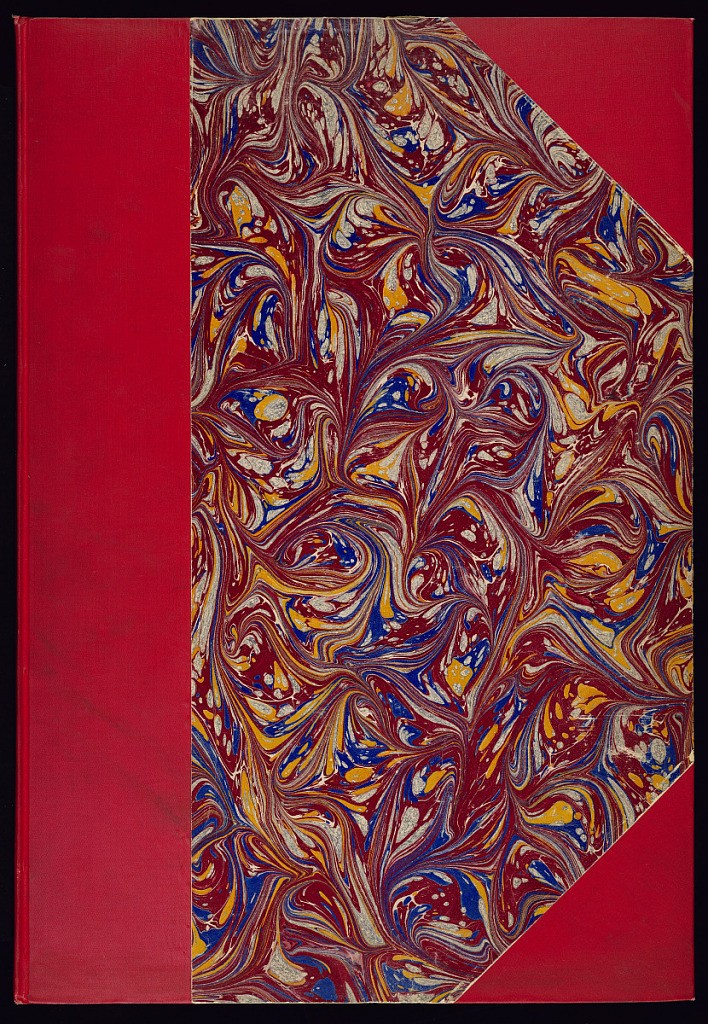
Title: Jeux d'enfants
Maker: François Boucher, French, 1703–1770
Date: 1738
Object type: Album
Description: An album with a series of four prints of putti playing in various landscapes. The plates are titled and signed.